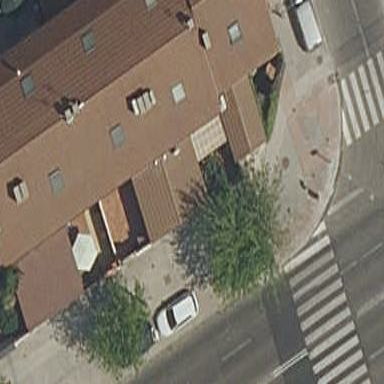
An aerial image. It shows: Residential building.